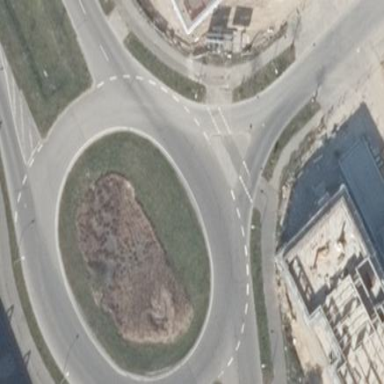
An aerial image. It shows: Tertiary road with asphalt surface leading to roundabout junction.